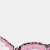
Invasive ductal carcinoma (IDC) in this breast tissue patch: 0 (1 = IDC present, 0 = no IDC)